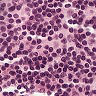
Metastatic tissue present: no